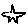
Label: star